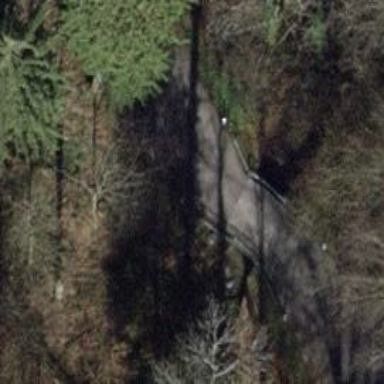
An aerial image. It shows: Paved track crossing bridge. The track is of grade1 quality.